Field crop: maize
Growth stage: 2
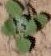
Species: chenopodium